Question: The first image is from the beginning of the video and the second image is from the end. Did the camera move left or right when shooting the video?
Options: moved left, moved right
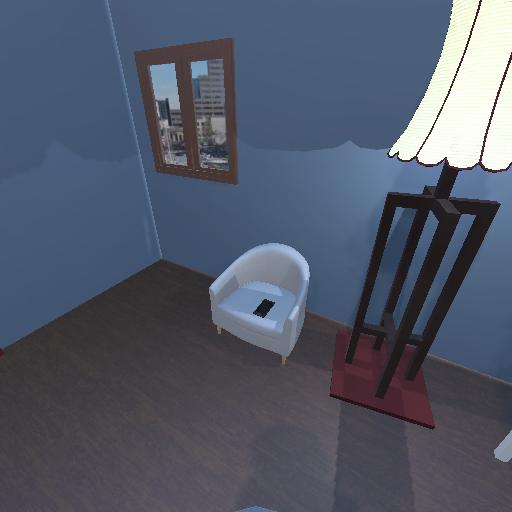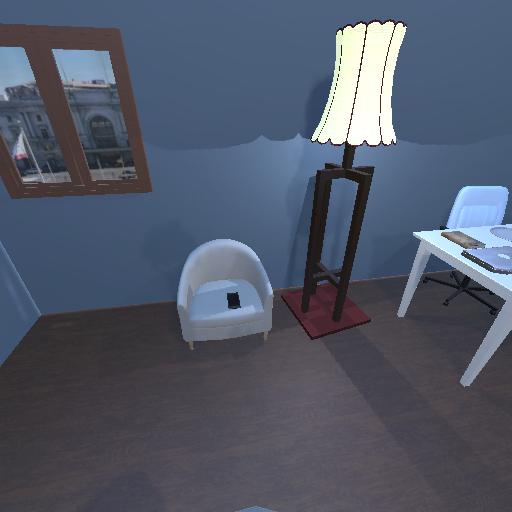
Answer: moved left